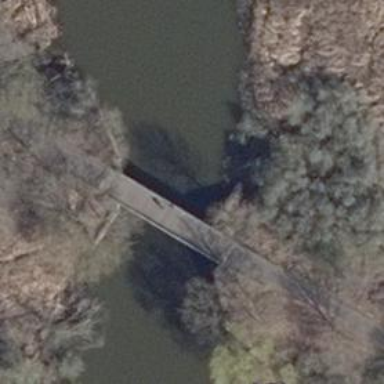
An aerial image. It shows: There is bridge in the image.